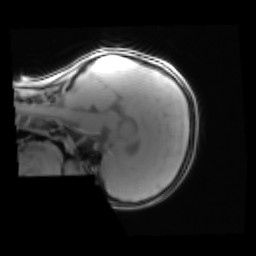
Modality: PDw
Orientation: sagittal
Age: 8
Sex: female
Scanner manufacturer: siemens
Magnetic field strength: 3 T
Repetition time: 0.25 s
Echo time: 0.00103 s